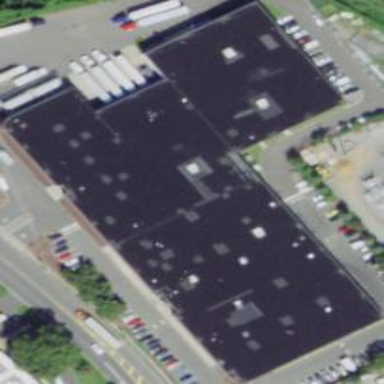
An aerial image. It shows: Warehouse.